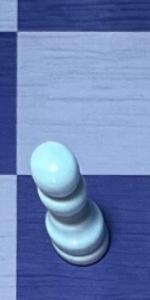
Label: Pawn_White